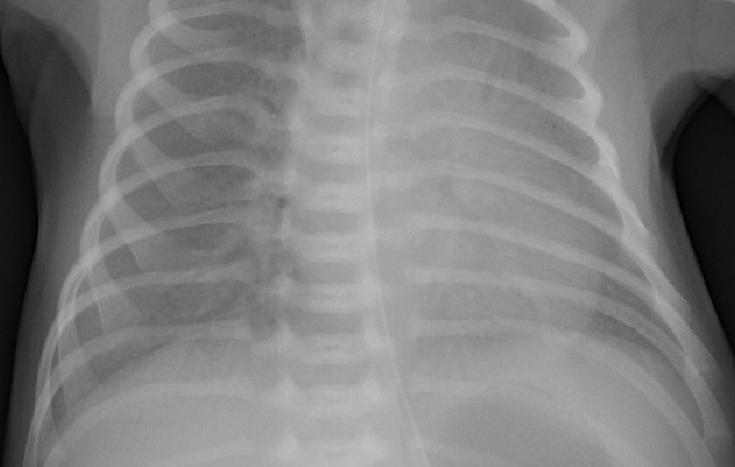
Diagnosis: PNEUMONIA